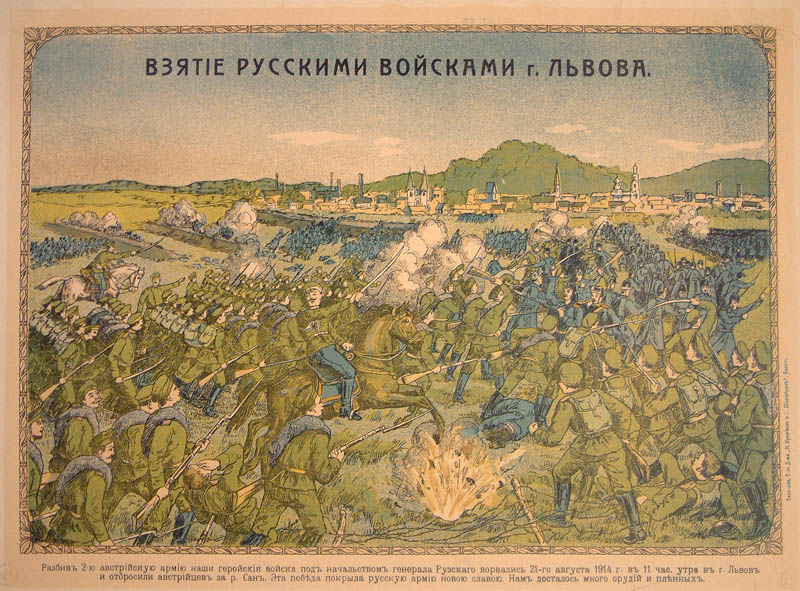
Titel: The Capture of the City of L'vov (Lemberg) in August, 1914, The Capture of the City of L'vov (Lemberg) in August, 1914
Standort: Amherst (Massachusetts, USA)
Institution: Mead Art Museum, Amherst College
Schlagwörter: grün, blue, church, conflict, fight, men, military, people, soldier, soldiers, sword, swords, white, black, green, grey, painting, print, wood, smoke, cloud, clouds, fighting, greek, horses, sky, tree, field, hill, hills, landscape, mountain, mountains, german, germany, horizon, houses, tower, trees, village, death, uniform, forest, grass, drawing, paper, color, army, illustration, battle, boots, writing, dead, scene, uniforms, town, city, arms, buildings, art, explosion, war, bush, horse, fire, stadt, stamp, spire, plain, poster, latin, zeichnung, russia, russian, towers, text, soviet, moustache, greece, churches, hurt, chaos, historic, gun, guns, knife, woods, horseman, wound, bomb, general, rifle, rifles, shooting, soldaten, spires, attack, musket, weapons, wounded, armee, valleys, backpack, balck, sable, combat, troops, first world war, bayonets, backpacks, smok, casualty, bayonnete, battalion, unit, eplosion, plaon, germans, trenches, world war, lubok, charge, marching, loud, backpck, kyrillisch, russland, schlacht, cavalry, postkarte, explosions, battlefield, armies, assault, slawisch, überschrift, unterschrift, russen, gewehre, krater, poscard, troop, siege, besiege, wepon, ww2